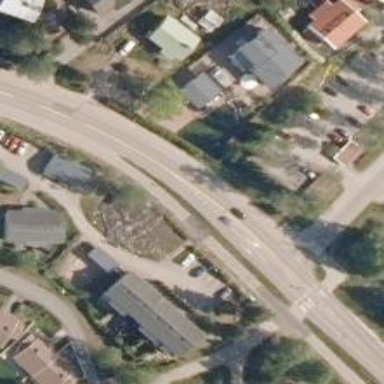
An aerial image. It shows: Asphalt cycleway.